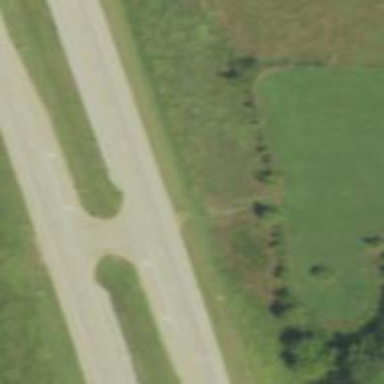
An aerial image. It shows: Trunk link highway.